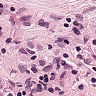
Metastatic tissue present: yes